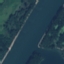
Land use / land cover class: River